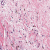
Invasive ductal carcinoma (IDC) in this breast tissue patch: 0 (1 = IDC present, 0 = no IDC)